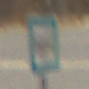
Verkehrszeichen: Polizei
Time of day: MorningAfternoon
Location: Outdoor (Suburban)
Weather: PartlyCloudy
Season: NotSpecified
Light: Natural